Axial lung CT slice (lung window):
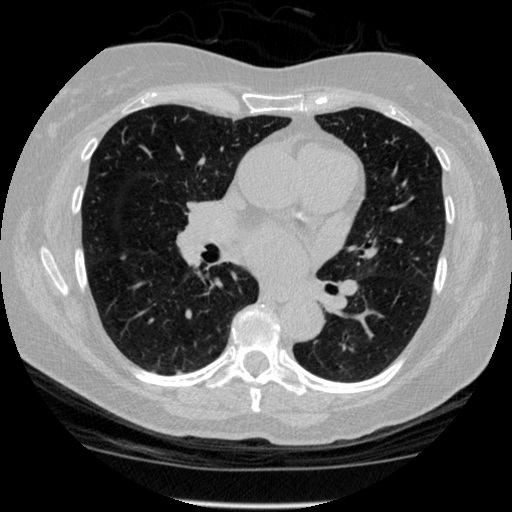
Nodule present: no